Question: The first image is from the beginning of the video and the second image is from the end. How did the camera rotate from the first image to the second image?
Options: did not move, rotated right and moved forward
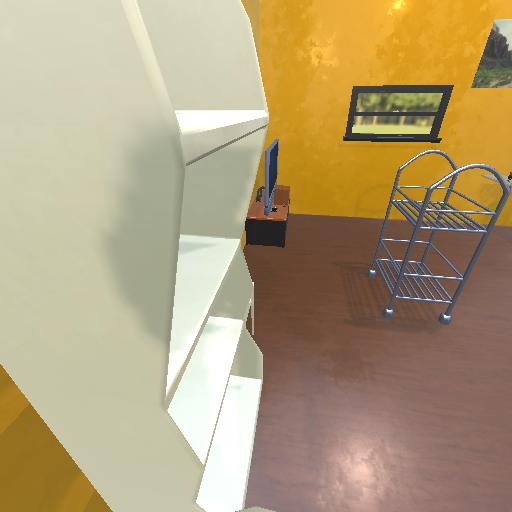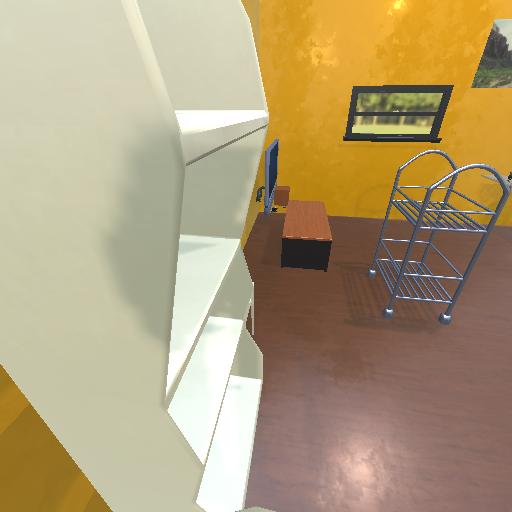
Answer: did not move